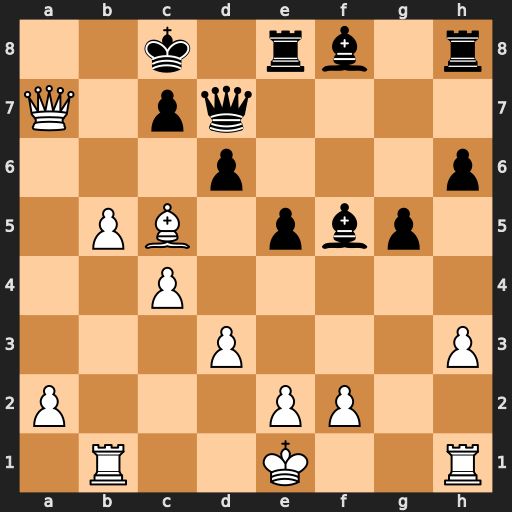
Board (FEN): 2k1rb1r/Q1pq4/3p3p/1PB1pbp1/2P5/3P3P/P3PP2/1R2K2R
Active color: w
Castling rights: K
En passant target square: -
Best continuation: Qa8#